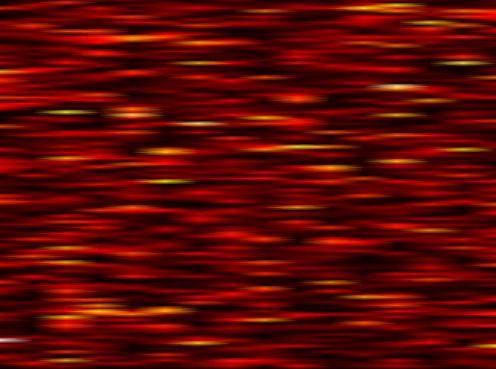
Label: WOLA